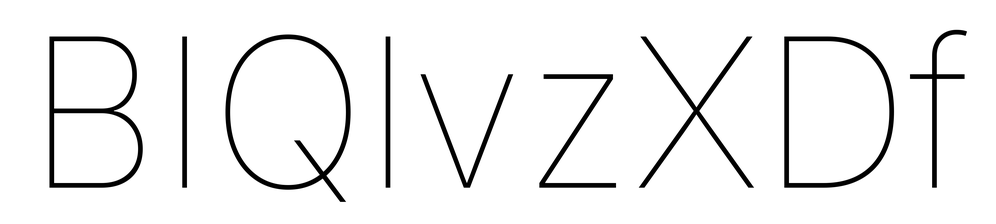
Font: Inter_Thin